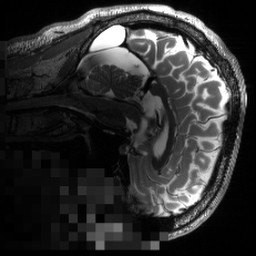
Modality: T2w
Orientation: sagittal
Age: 35
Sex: male
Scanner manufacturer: siemens
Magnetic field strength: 3 T
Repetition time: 3.2 s
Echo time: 0.564 s